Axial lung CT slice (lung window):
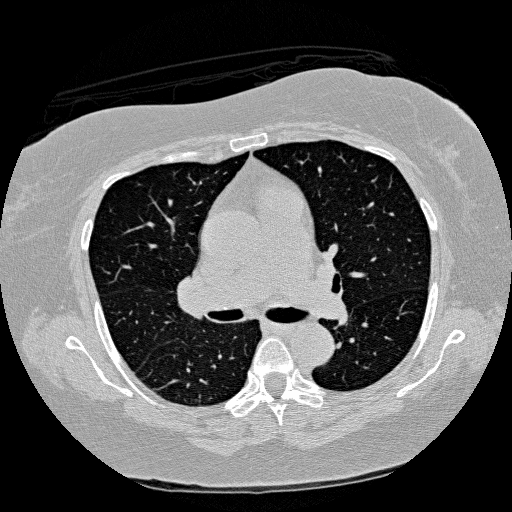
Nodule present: no